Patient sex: M
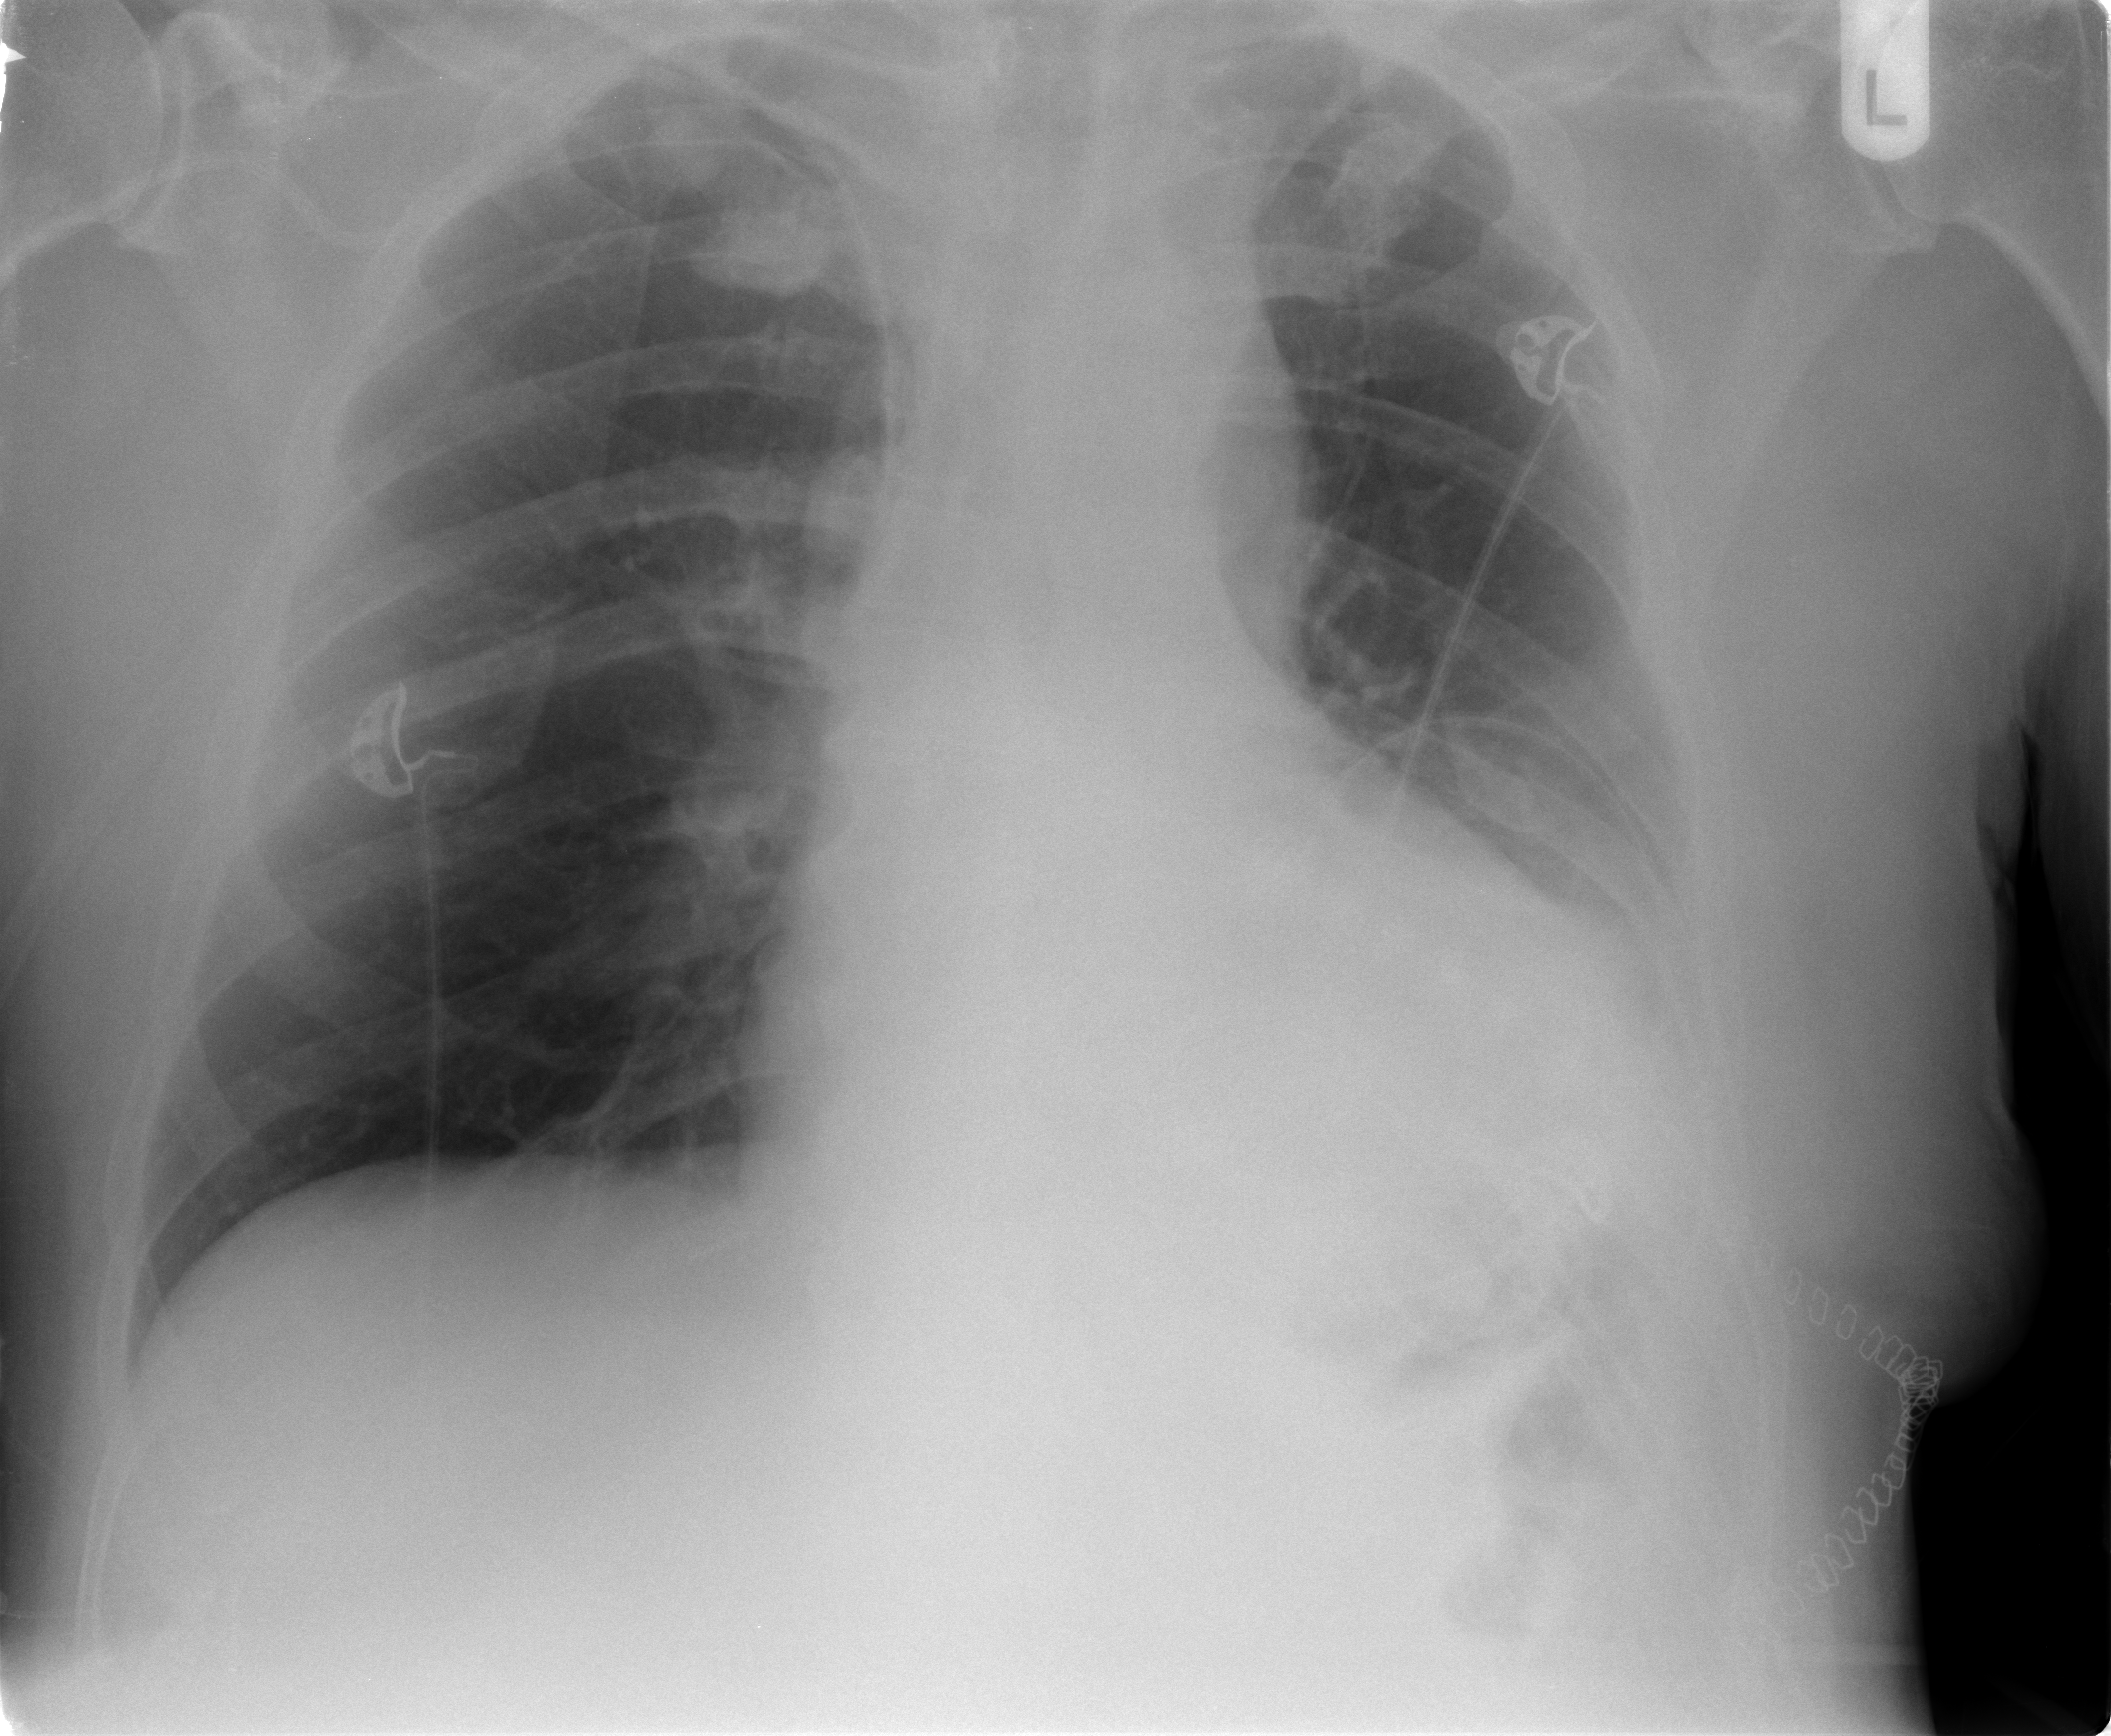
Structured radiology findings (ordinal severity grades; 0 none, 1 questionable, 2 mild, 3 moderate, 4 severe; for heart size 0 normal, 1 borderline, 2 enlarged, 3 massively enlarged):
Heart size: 2
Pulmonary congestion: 0
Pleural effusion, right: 0
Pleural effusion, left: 2
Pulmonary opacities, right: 0
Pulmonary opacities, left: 0
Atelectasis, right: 0
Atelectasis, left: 2